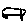
Label: car